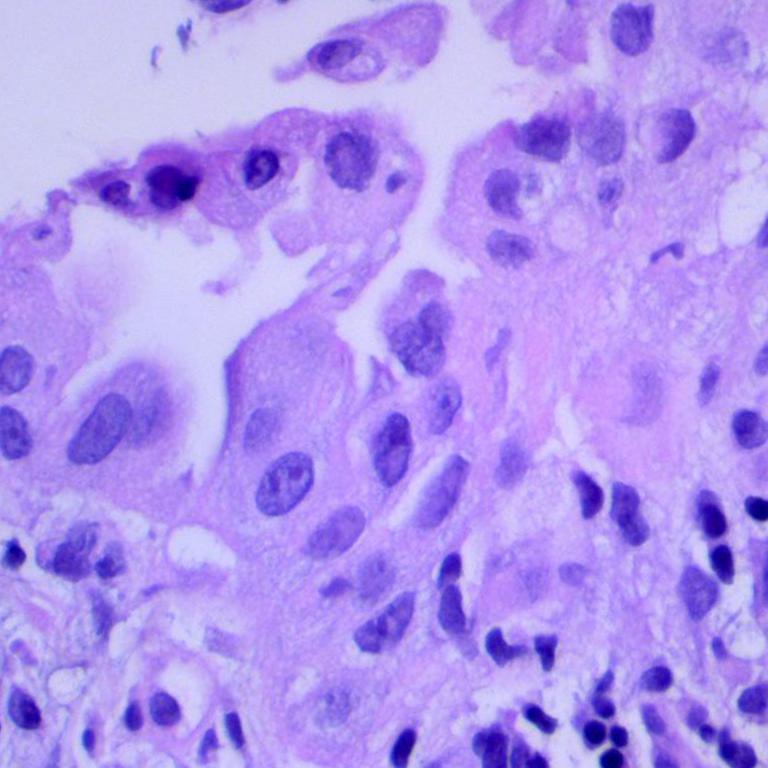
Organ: lung
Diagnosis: adenocarcinomas